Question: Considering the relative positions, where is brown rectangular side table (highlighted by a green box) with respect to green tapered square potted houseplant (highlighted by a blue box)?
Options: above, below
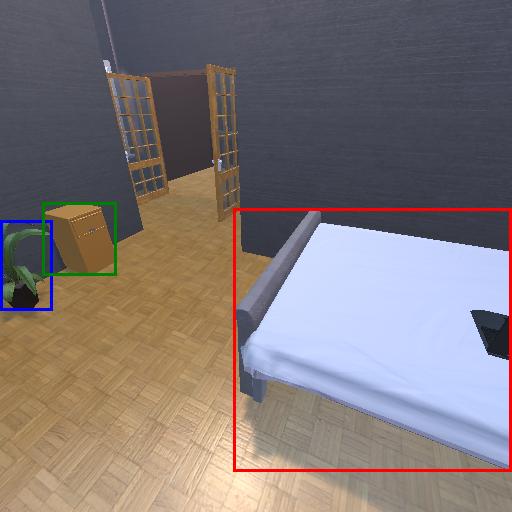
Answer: above